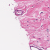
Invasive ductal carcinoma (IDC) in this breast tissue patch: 0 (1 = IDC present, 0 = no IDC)